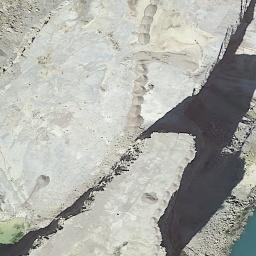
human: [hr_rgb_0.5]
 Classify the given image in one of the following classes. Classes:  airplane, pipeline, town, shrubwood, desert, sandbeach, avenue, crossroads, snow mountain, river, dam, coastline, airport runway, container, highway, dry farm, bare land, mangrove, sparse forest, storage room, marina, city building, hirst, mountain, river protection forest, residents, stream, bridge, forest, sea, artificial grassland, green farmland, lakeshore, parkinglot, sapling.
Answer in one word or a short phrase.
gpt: bare land